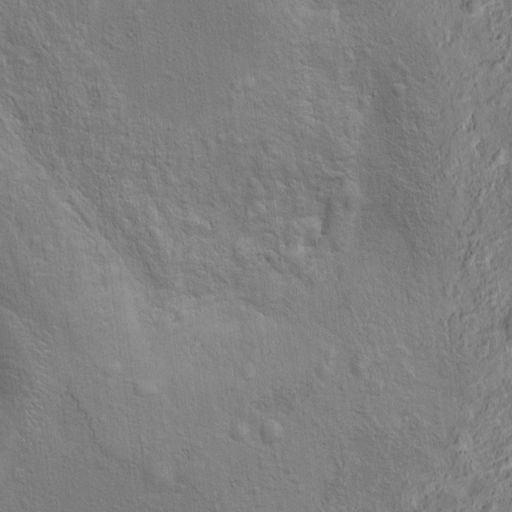
Objects detected: cone